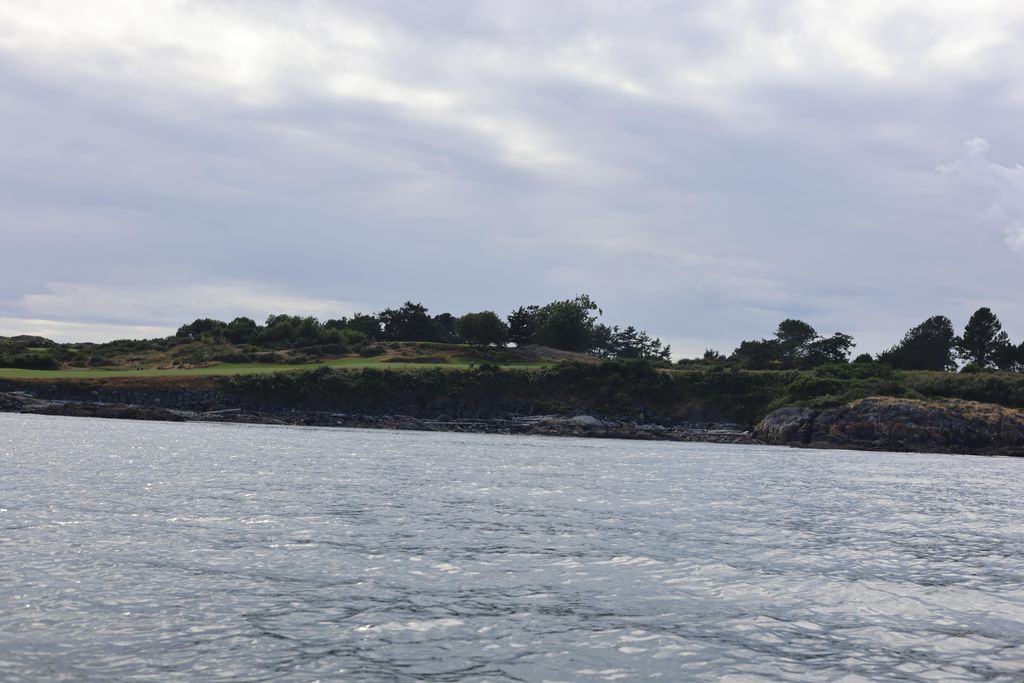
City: victoria